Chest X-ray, AP view. Patient: 58 years old, sex M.
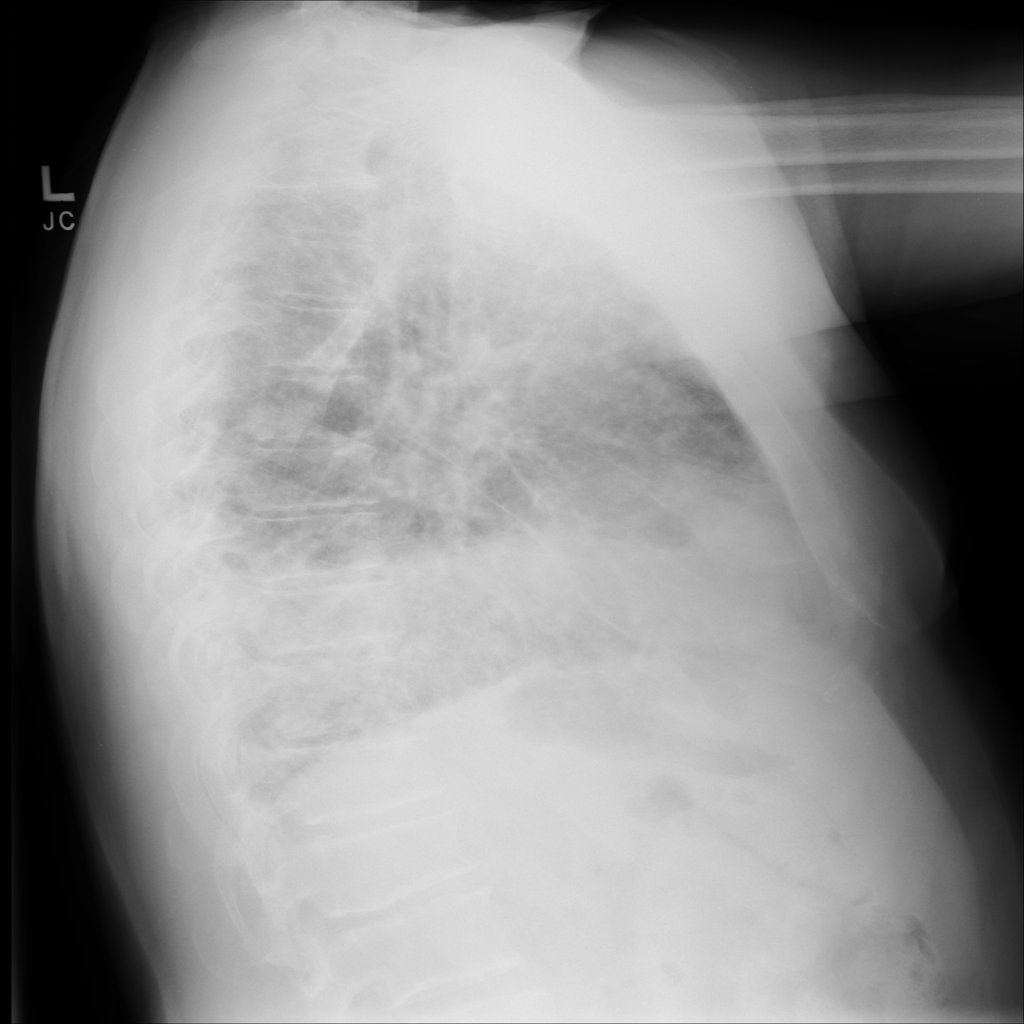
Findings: No Finding